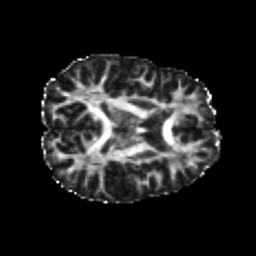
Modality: FA
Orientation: axial
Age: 20
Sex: female
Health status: healthy
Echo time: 0.074 s